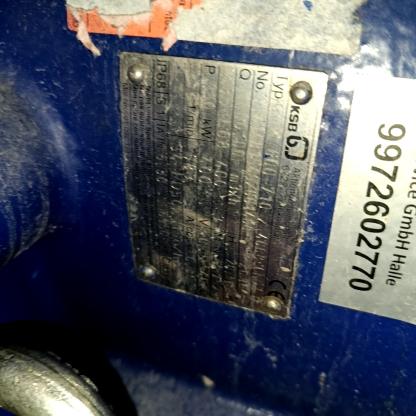
Klasa: tabliczka-znamionowa